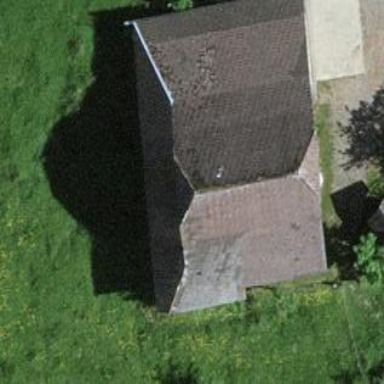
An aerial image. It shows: Rural barn.